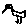
Label: bird